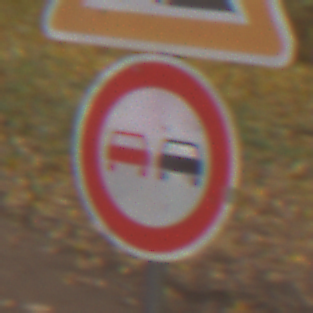
Verkehrszeichen: Ueberholverbot
Zusatzzeichen oben: Arbeitsstelle
Umgebung: Outdoor, Nature
Tageszeit: Midday
Wetter: Overcast
Licht: Natural
Jahreszeit: NotSpecified
Kontrast: LowContrast